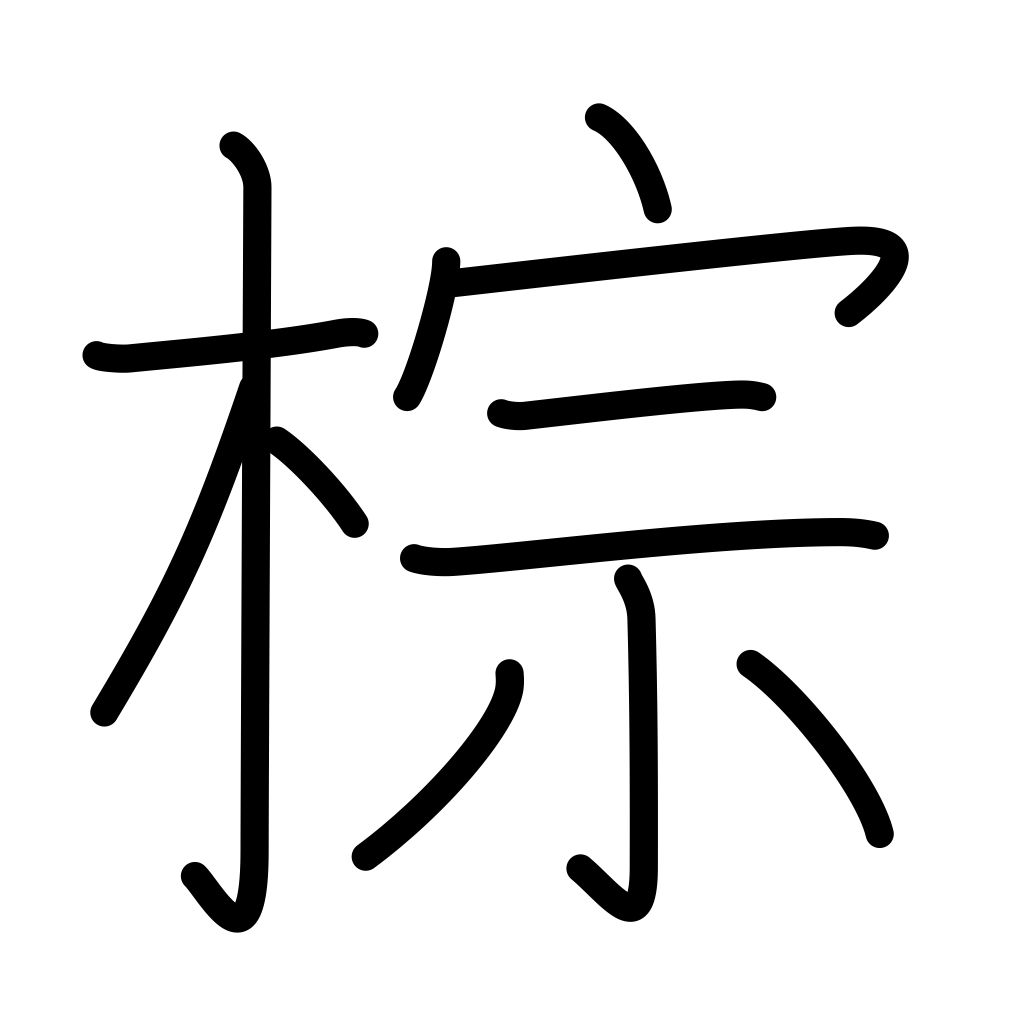
Meaning: hemp palm